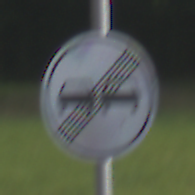
Verkehrszeichen: EndeUeberholverbot
Umgebung: Outdoor, Nature
Tageszeit: SunriseSunset
Wetter: PartlyCloudy
Licht: Natural
Jahreszeit: NotSpecified
Kontrast: MediumContrast